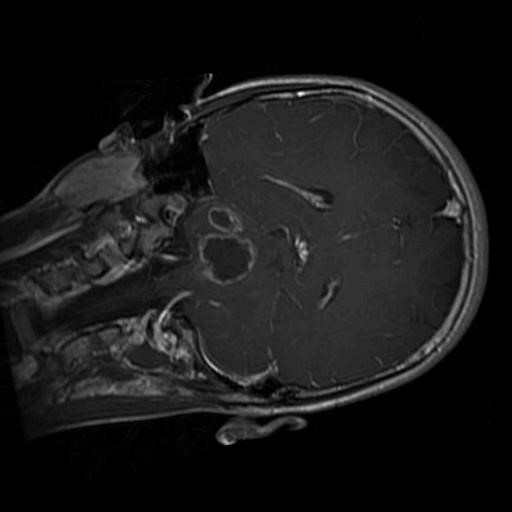
Label: brain_glioma